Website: walmart
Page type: address-validator
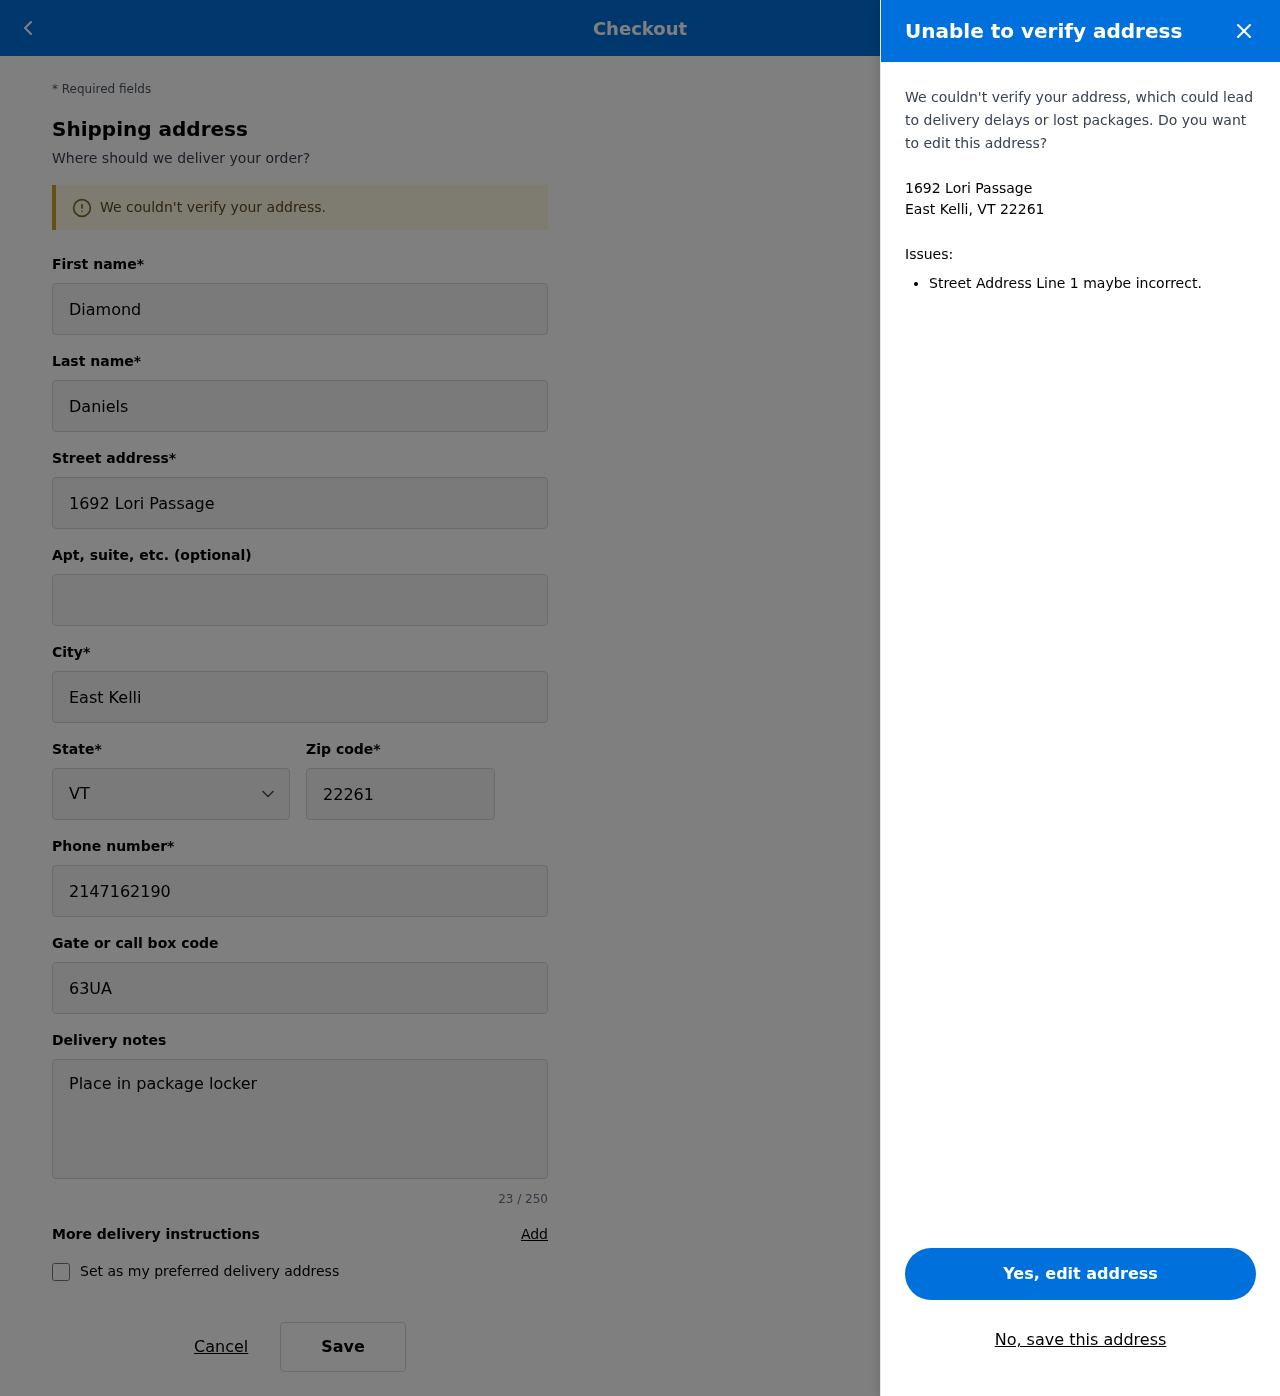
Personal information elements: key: PII_CITY_STATE_ZIP
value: East Kelli, VT 22261
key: PII_DELIVERY_INSTRUCTIONS
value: Place in package locker
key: PII_STATE_ABBR
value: VT
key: PII_STREET
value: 1692 Lori Passage
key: PII_FIRSTNAME
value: Diamond
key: PII_LASTNAME
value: Daniels
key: PII_CITY
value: East Kelli
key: PII_POSTCODE
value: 22261
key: PII_PHONE
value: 2147162190
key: PII_SECURITY_CODE
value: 63UA